Question: I have a data set as follows,

I need to create the activation date in descending order and the time difference of each adjacent row values while considering each NICS. So the final output should be follows,
<URL>
Here NA represents that there are no any previous activation dates for that NIC. So that I have used following code to get the activation dates to descending order by considering the NICs as follows,
'''
df['Activation Date'] = pd.to_datetime(df['Activation Date'])
df.sort_values(['NICS', 'Activation Date'], ascending=[False, False], inplace=True)
'''
Now I need to get the time difference as mentioned above. As a example the time difference for first row(NIC=<PHONE>) is NA, mean that there is no any previous activation date. But for second row(NIC=<PHONE>) the time difference is 1 month and 1 hour. Hope it is clear.
How should I get that time difference by considering each NIC and there activation dates?
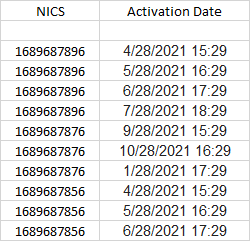
Answer: First thing will be to get the dataframe corresponding to each NICS ID
Then sort the dataframe wrt Activation Date
Then calculate the date difference (here we will get in seconds and then it has to be converted to months and hours as per the image shown above)
Here is a small snippet performing the same
'''
uniq_nics_id = pd.unique(df['NICS'])
difference = []
for nics_id in uniq_nics_id:
temp_df = df[df['NICS']==nics_id]
# if dataframe is not sorted
temp_df['Activation Date'] = pd.to_datetime(temp_df['Activation Date'])
temp_df.sort_values(['Activation Date'], ascending=[False], inplace=True)
for inx in range(len(temp_df)):
if inx==0:
difference.append("N/A")
else:
diff = int((temp_df.iloc[inx]['Activation Date'] - temp_df.iloc[inx-1]['Activation Date']).total_seconds())
month = diff // (3600*30*24)
month_str = f"{month} months" if month != 1 else f"{month} month"
month_rem = diff % (3600*30*24)
hours = month_rem // 3600
hr_str = f"{hours} hours" if hours != 1 else f"{hours} hour"
diff_str = month_str + " " + hr_str
difference.append(diff_str)
df['Difference'] = difference
'''
I hope this solution works for you.